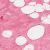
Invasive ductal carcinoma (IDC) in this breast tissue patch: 0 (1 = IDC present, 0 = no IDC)